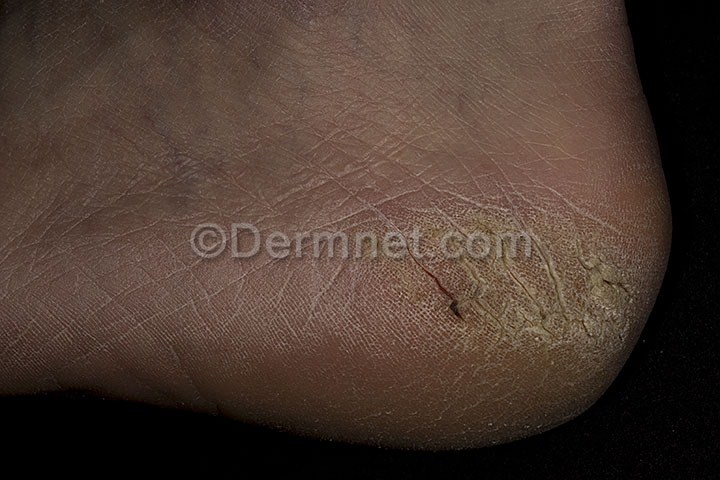
Disease: Eczema Photos